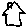
Label: house